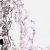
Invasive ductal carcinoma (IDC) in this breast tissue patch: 0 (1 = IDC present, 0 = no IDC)